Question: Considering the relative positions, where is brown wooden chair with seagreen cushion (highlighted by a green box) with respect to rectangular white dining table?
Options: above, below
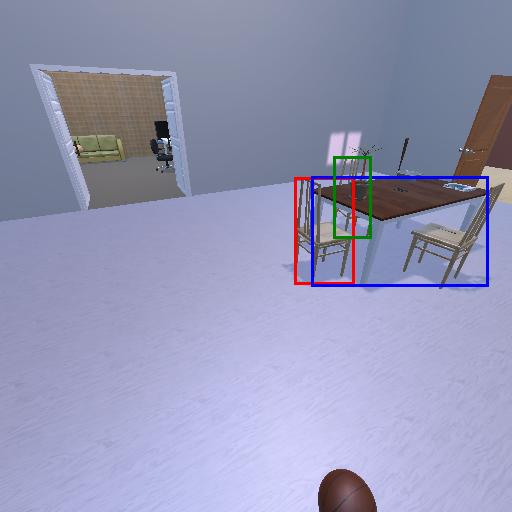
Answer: above